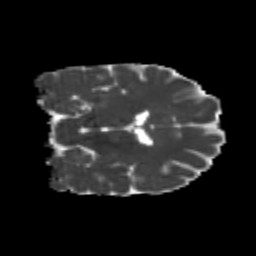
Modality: MD
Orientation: coronal
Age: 24
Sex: male
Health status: healthy
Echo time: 0.074 s